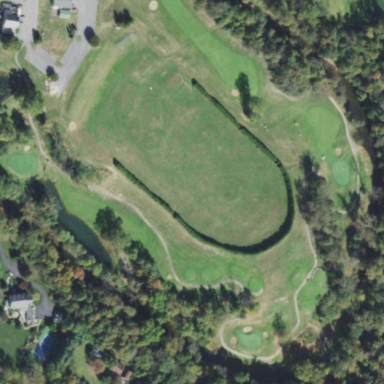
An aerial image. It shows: Picturesque scene of golf course with lateral water hazard.